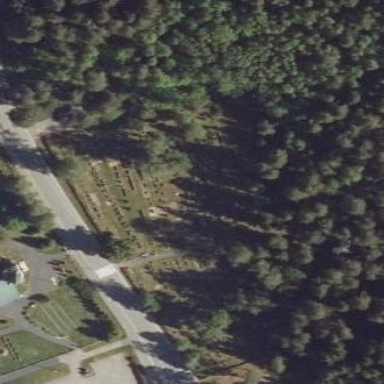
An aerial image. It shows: Cemetery.